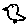
Label: bird